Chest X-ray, PA view. Patient: 35 years old, sex F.
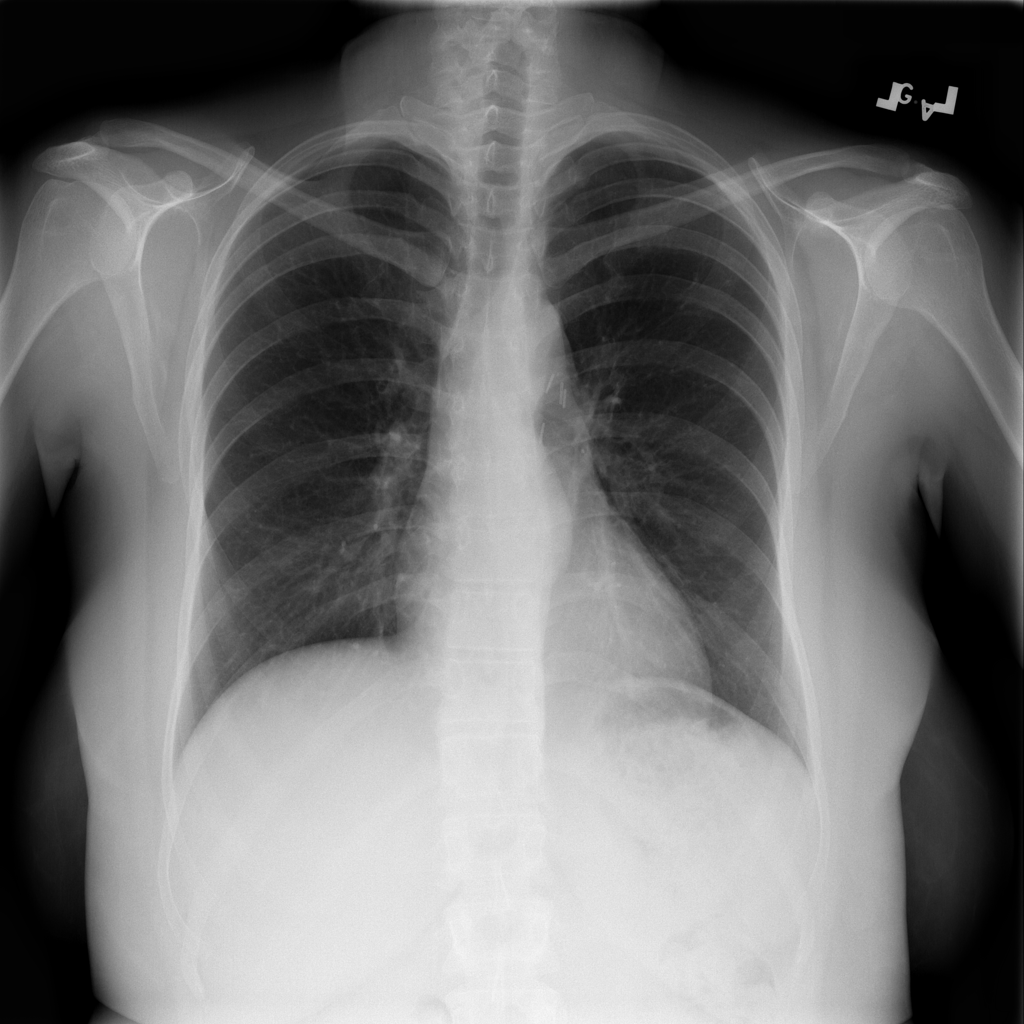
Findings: Effusion, Mass